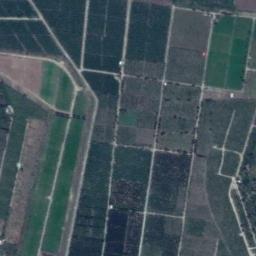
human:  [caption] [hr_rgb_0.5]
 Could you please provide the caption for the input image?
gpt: There are several dirt roads between the rectangular farmlands .

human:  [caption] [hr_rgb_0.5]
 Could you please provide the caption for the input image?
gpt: Some rectangular farmlands of different sizes are arranged in neat rows .

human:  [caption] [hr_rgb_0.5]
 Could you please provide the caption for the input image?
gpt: Many neatly arranged dark green, light green and tan mixed rectangular farmlands of different sizes .

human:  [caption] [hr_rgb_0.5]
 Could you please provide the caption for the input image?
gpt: There are some deep green and light green rectangular farmland .

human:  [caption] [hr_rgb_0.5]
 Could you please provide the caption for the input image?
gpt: There are some green rectangular farmlands .